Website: bh-photo
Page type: cross-sells
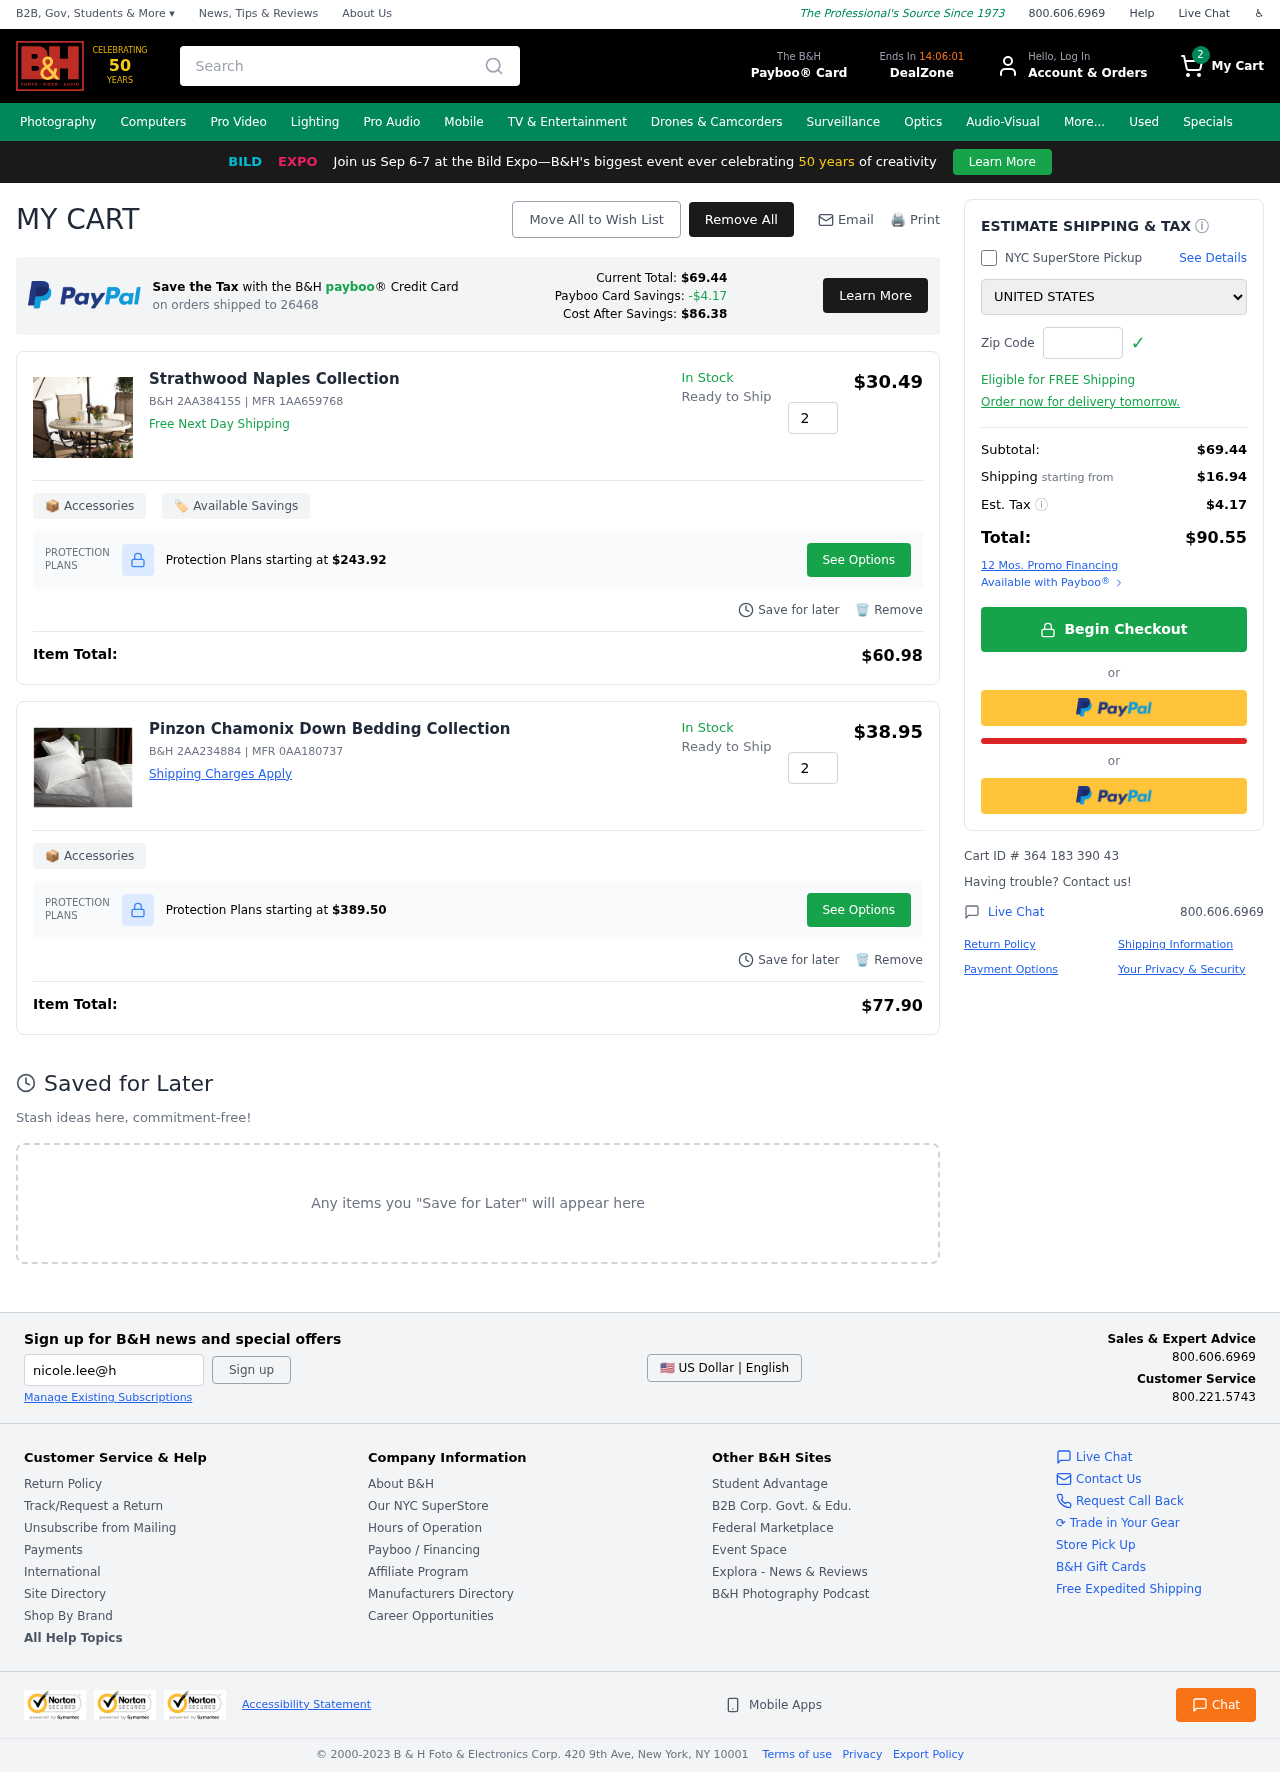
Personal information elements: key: PII_COUNTRY
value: United States
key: PII_POSTCODE
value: on orders shipped to 26468
Product elements: key: PRODUCT1_NAME
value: Strathwood Naples Collection
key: PRODUCT1_PRICE
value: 30.49
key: PRODUCT1_QUANTITY
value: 2
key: PRODUCT2_NAME
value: Pinzon Chamonix Down Bedding Collection
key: PRODUCT2_PRICE
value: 38.95
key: PRODUCT2_QUANTITY
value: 2
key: PRODUCT1_SKU
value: B&H 2AA384155
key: PRODUCT1_MFR
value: MFR 1AA659768
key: PRODUCT1_PROTECTION_PRICE
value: $243.92
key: PRODUCT1_ITEM_TOTAL
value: $60.98
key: PRODUCT2_SKU
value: B&H 2AA234884
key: PRODUCT2_MFR
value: MFR 0AA180737
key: PRODUCT2_PROTECTION_PRICE
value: $389.50
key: PRODUCT2_ITEM_TOTAL
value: $77.90
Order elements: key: ORDER_NUM_ITEMS
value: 2
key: PAYBOO_CURRENT_TOTAL
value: $69.44
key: ORDER_SUBTOTAL
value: $69.44
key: ORDER_SHIPPING_COST
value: $16.94
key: ORDER_TAX
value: $4.17
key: ORDER_TOTAL
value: $90.55
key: ORDER_ID
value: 364 183 390 43
Search elements: key: HEADER_SEARCH
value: Search
Other elements: key: PAYBOO_SAVINGS
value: -$4.17
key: PAYBOO_COST_AFTER_SAVINGS
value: $86.38